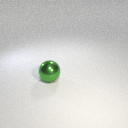
large green metal sphere